Field crop: maize
Growth stage: 2
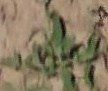
Species: atriplex